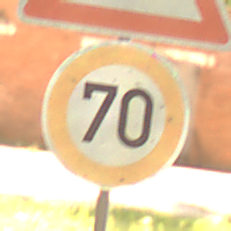
Verkehrszeichen: Geschwindigkeit70
Zusatzzeichen oben: KurveRechts
Umgebung: Outdoor, Nature
Tageszeit: Midday
Wetter: PartlyCloudy
Licht: Natural
Jahreszeit: NotSpecified
Kontrast: LowContrast